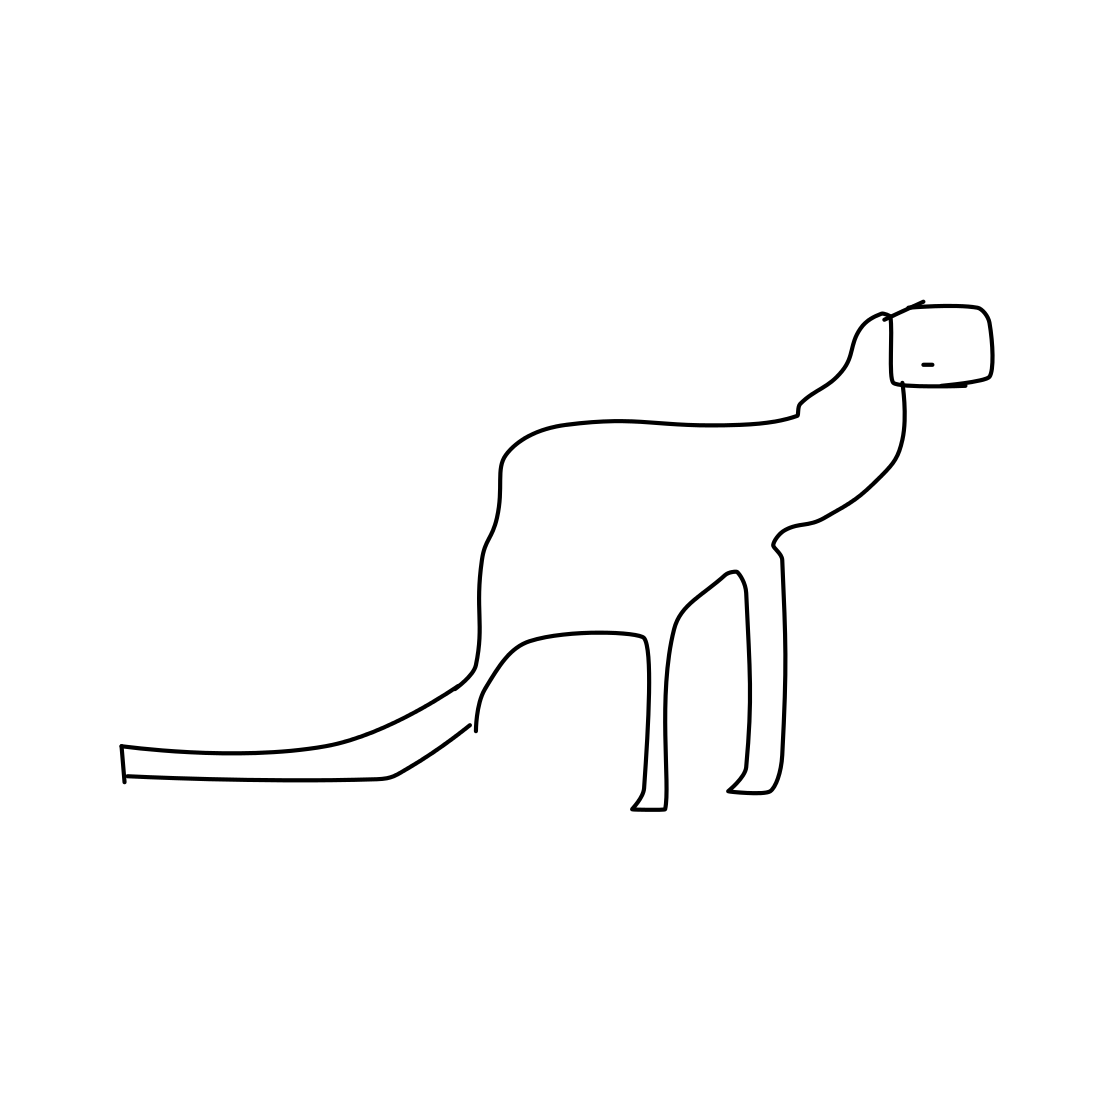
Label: dragon